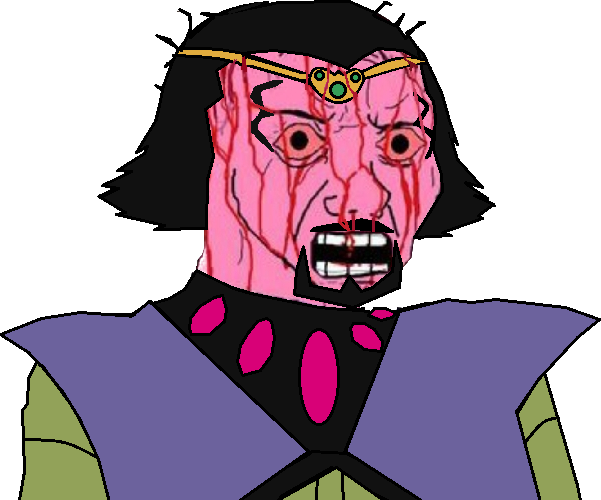
Label: 5_Rage